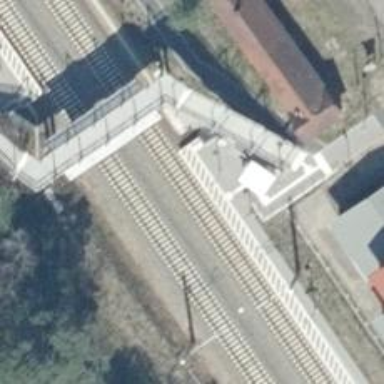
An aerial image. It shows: Public transport stop position along the railway.